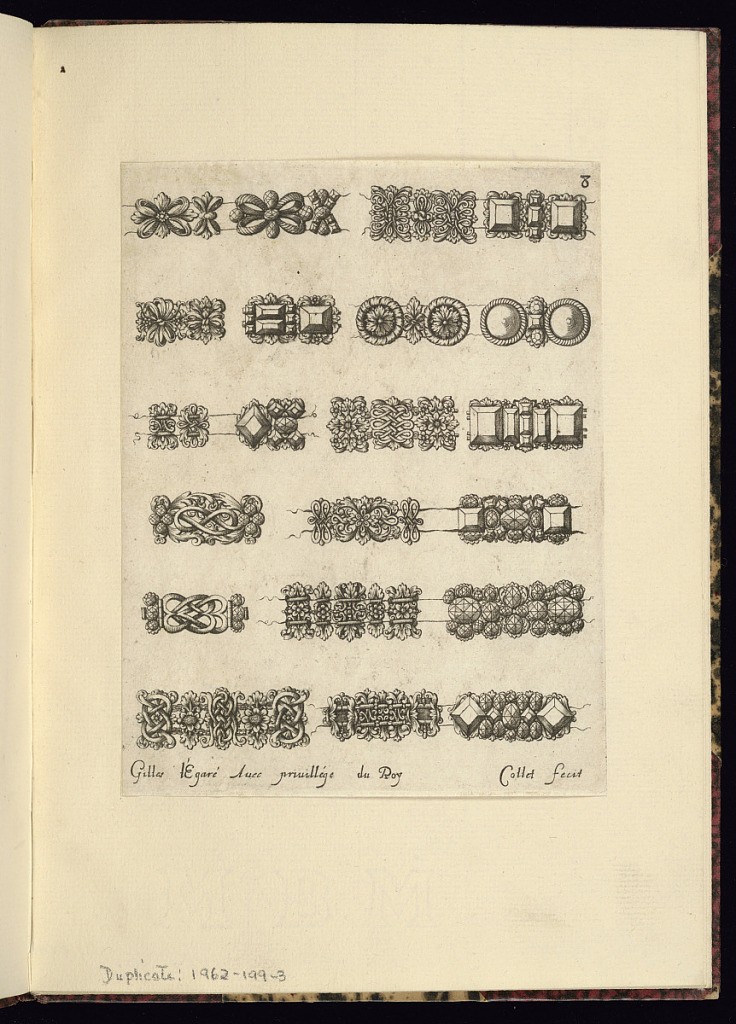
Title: Designs for Jewelry
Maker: Gilles Légaré, French, 1617 – after 1685
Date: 1663
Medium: Engraving on paper
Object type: Print
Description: Designs for bracelets and clasps featuring gems, flowers, scrolling leaves, ribbons, and bows. The plate is signed and numbered.